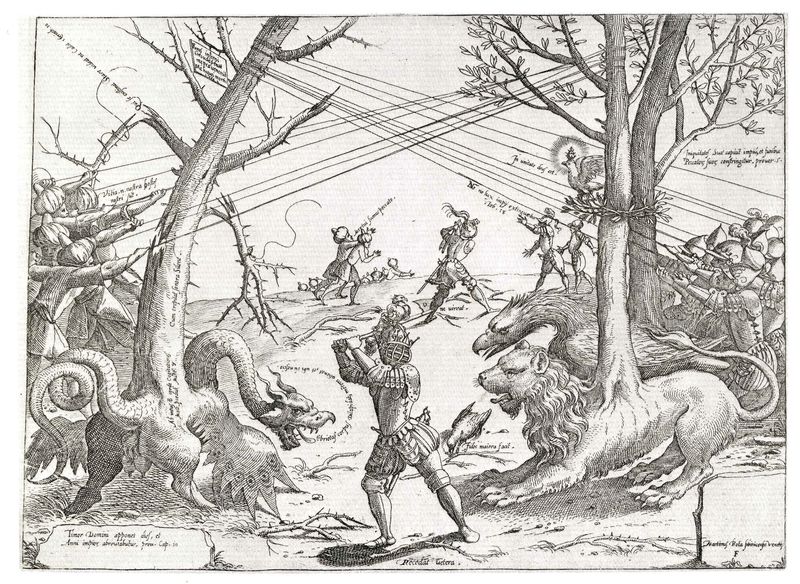
Titel: Funes inferni Circumdederunt me
Künstler: Martino Rota
Institution: (Seriendruck)
Schlagwörter: adler, angriff, baum, blätter, feuer, gruppe, himmel, kampf, laub, schatten, vogel, weiß, bäume, menschen, äste, grau, holz, licht, männer, schwarz, skizze, zeichnung, tiere, wiese, taube, tod, ast, zweige, schnur, schnüre, mähne, schwanz, schrift, grafik, graphik, linien, ziehen, angst, krieg, schlacht, seile, stämme, lanze, soldaten, inschrift, pfoten, surreal, gestalt, unterschrift, radierung, stich, kupfer, illustration, schwarzweiß, schwert, schwerter, text, waffen, soldat, schlange, helm, kranz, ritter, jagd, kämpfen, rüstung, sieg, wurzeln, nimbus, axt, hölle, fabel, sage, wesen, krieger, fabelwesen, dornen, geier, greif, schwänze, löwe, dürer, fäden, kupferstich, turban, fantasie, drachen, drache, falle, pfeile, beschreibung, georg, michael, legende, klauen, monster, klaue, schuss, stick, rüstungen, tafeln, entdeckerzeit, heiliger geist, schützen, türken, untiere, wilde tiere, landsknecht, schüsse, kreatur, baumlöwe, löwenbaum, seikle, gittermaske, zaubersprüche, ottomanen, kriedszene, drachenbaum